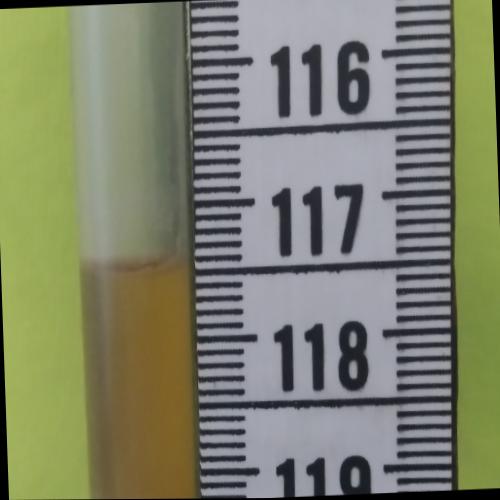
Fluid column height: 117.4 cm